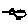
Label: bird